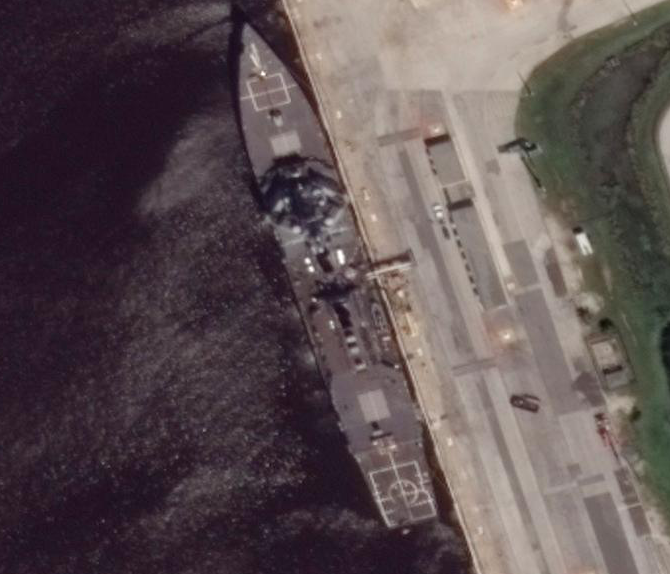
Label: Arleigh_Burke-class_destroyer